八年级 · 度量几何学
如图, 在 Rt $\triangle A B C$ 中, $\angle A C B=90^{\circ}, D$ 是 $A B$ 的中点, 若 $A B=8$, 则 $C D$ 的长是 ( )

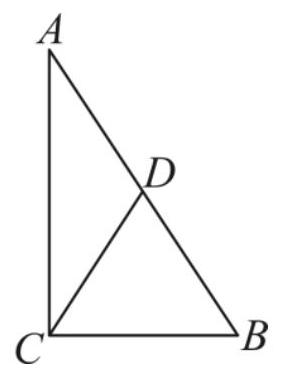
A. 8
B. 6
C. 4
D. 2
答案: C